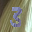
Label: 3